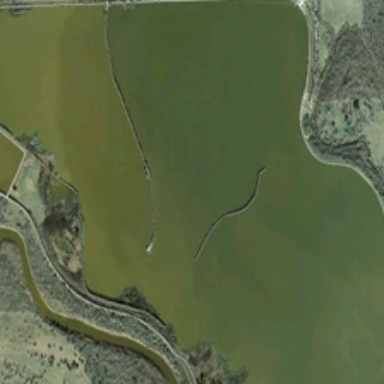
Some green plants are around a polygonal green pond .